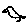
Label: bird